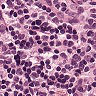
Metastatic tissue present: no